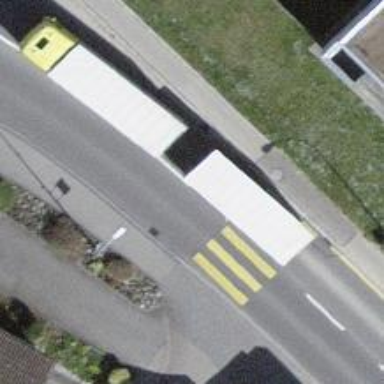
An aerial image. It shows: Uncontrolled zebra crossing with zebra markings.